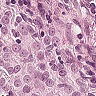
Metastatic tissue present: yes